Field crop: maize
Growth stage: 2
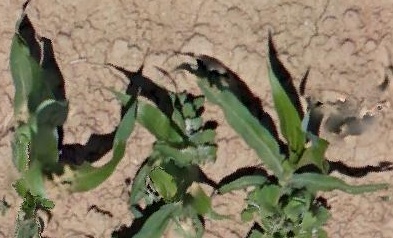
Species: maize